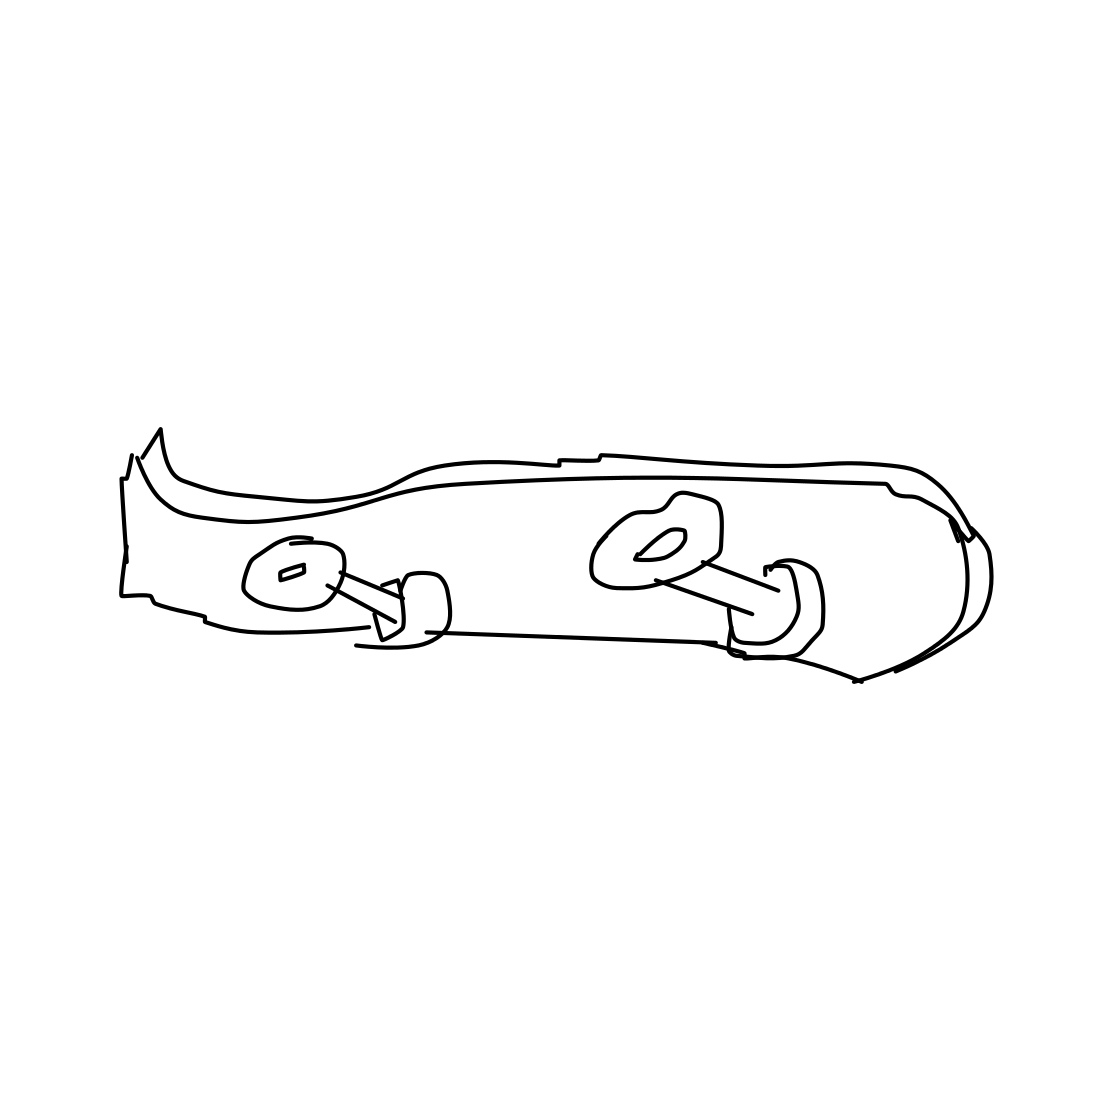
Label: skateboard